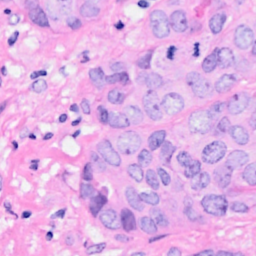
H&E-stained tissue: Breast